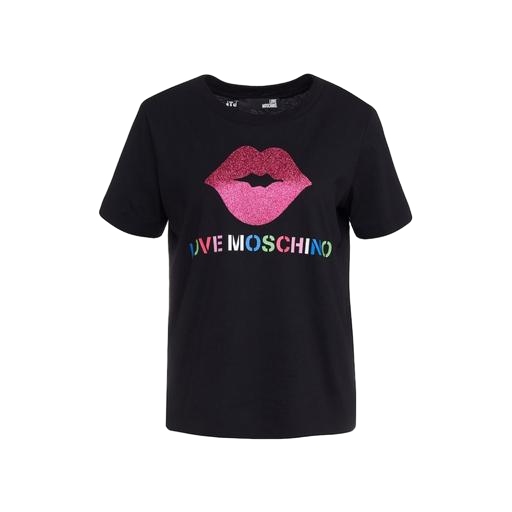
multicolor kiss t-shirt, black bisou t-shirt, black kiss t-shirt, white background